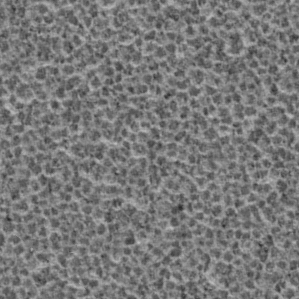
Label: frost